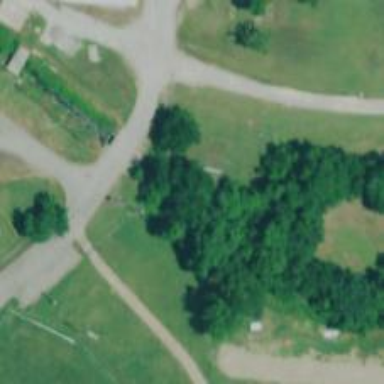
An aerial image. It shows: Disc golf basket.